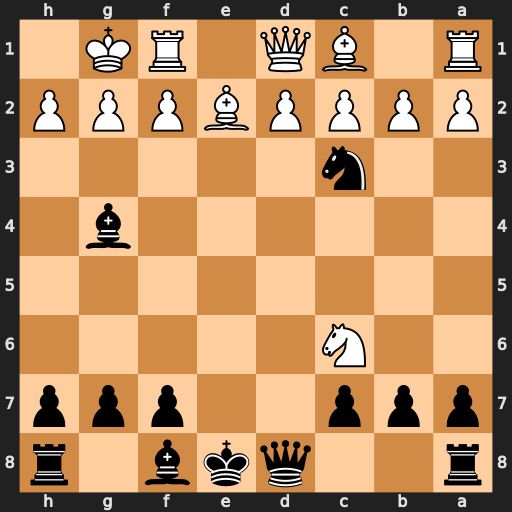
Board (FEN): r2qkb1r/ppp2ppp/2N5/8/6b1/2n5/PPPPBPPP/R1BQ1RK1
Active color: b
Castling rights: kq
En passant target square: -
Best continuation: Nxe2+ Qxe2+ Bxe2